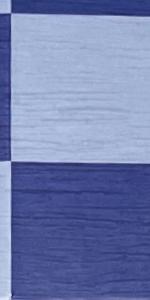
Label: Empty